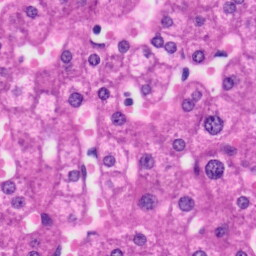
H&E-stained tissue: Liver